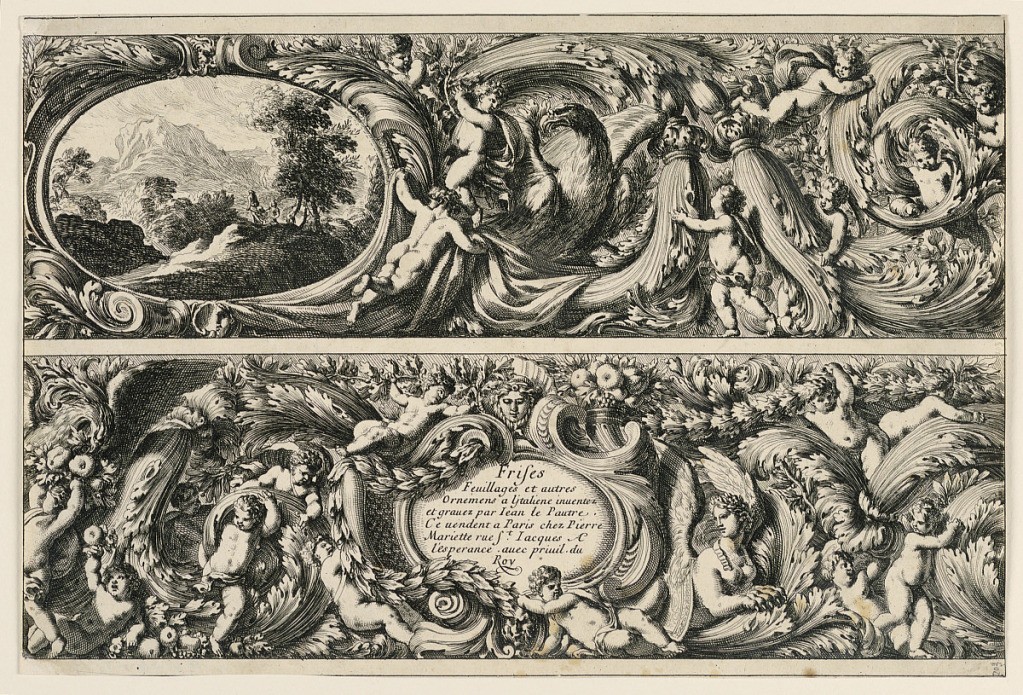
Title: Friezes: Title Page for the set "Frises Feuillages et autres Ornemens..."
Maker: Jean Le Pautre, French, 1618–1682
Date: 1650–60
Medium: Etching on white laid paper
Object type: Print
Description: A = Jombert 2, 1. B = J. 2, 2. C = J. 2, 3. D = J. 2, 4. | Guilmard, p. 70, No. 2